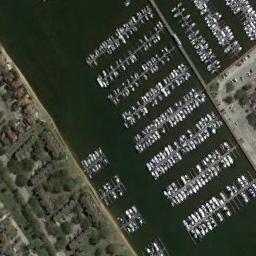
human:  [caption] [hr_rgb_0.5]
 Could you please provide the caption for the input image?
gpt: The ship stopped in good order at the harbor .

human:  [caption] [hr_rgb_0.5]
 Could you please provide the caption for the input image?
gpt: Many ships are in the harbor .

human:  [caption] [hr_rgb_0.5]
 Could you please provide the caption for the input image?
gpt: Many ships dock neatly on the sea next to the harbor near the trees and parking lot .

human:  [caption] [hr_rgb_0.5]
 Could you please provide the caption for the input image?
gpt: The harbor with lots of neatly docked boats is between a residential area and a parking lot .

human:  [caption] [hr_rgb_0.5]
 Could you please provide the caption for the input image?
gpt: There are some buildings and trees beside the harbor with many ships .